Question: I struggled through hours of getting ant and java running and now i can finally use the create command, and it runs without an error, but then no project is created in the specified folder.
What could be my problem?

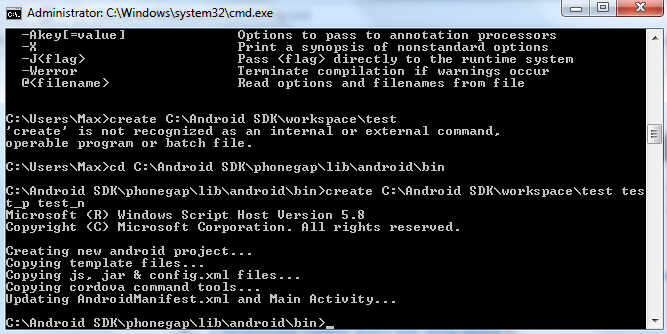
Answer: <URL>
First solution listed here.
Command should be in the following format:
'''
create ./test2 com.mytest MyTest
'''